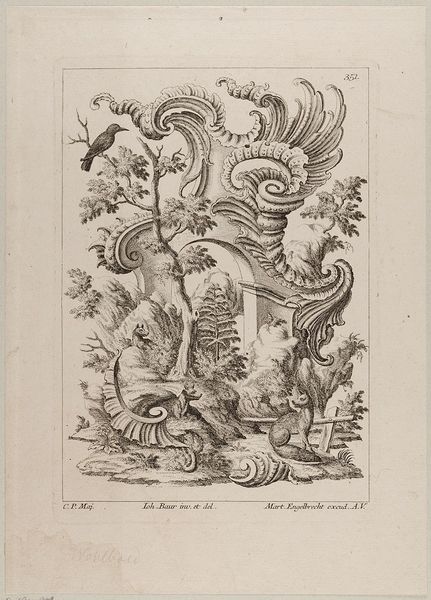
Titel: Muschelwerk mit Landschaft und Tieren
Künstler: Martin Engelbrecht
Standort: Hamburg
Institution: Museum für Kunst und Gewerbe Hamburg
Schlagwörter: baum, vogel, wolf, tiere, ornament, pflanzen, rokoko, grafik, graphik, vegetation, fotografie, photographie, druckgraphik, druckgrafik, radierung, fuchs, amsel, rocaille, tierornament, style, reproduktionen, druckerzeugnisse, muschelwerk, pflanzenabbildung, vögel, ornamentstich, vorlageblätter